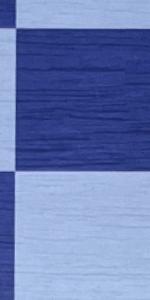
Label: Empty